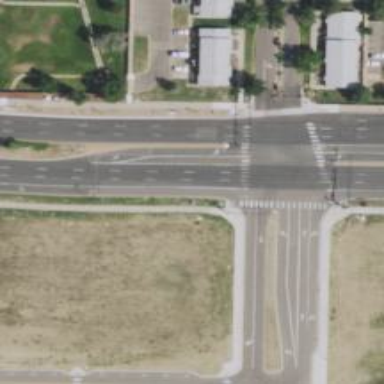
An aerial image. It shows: Marked footway crossing with zebra markings.